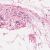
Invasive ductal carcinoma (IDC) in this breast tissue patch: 0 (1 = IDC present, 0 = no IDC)